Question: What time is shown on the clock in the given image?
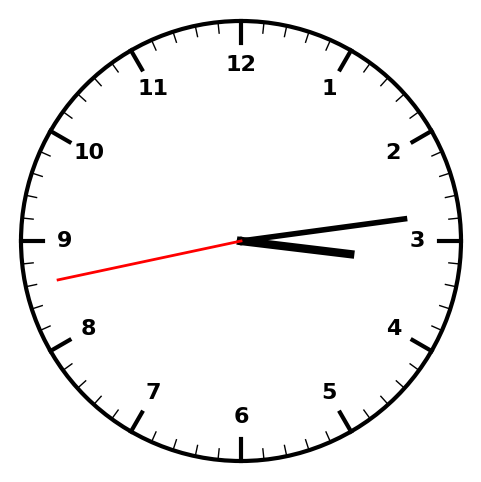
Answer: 03:13:43